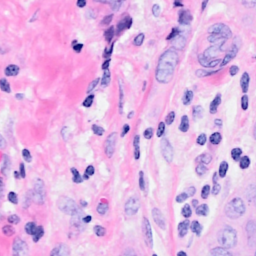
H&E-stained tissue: Breast